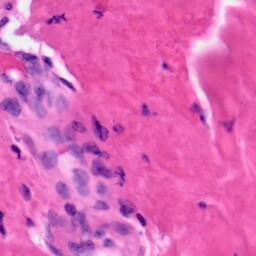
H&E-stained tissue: Skin